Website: walmart
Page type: cart
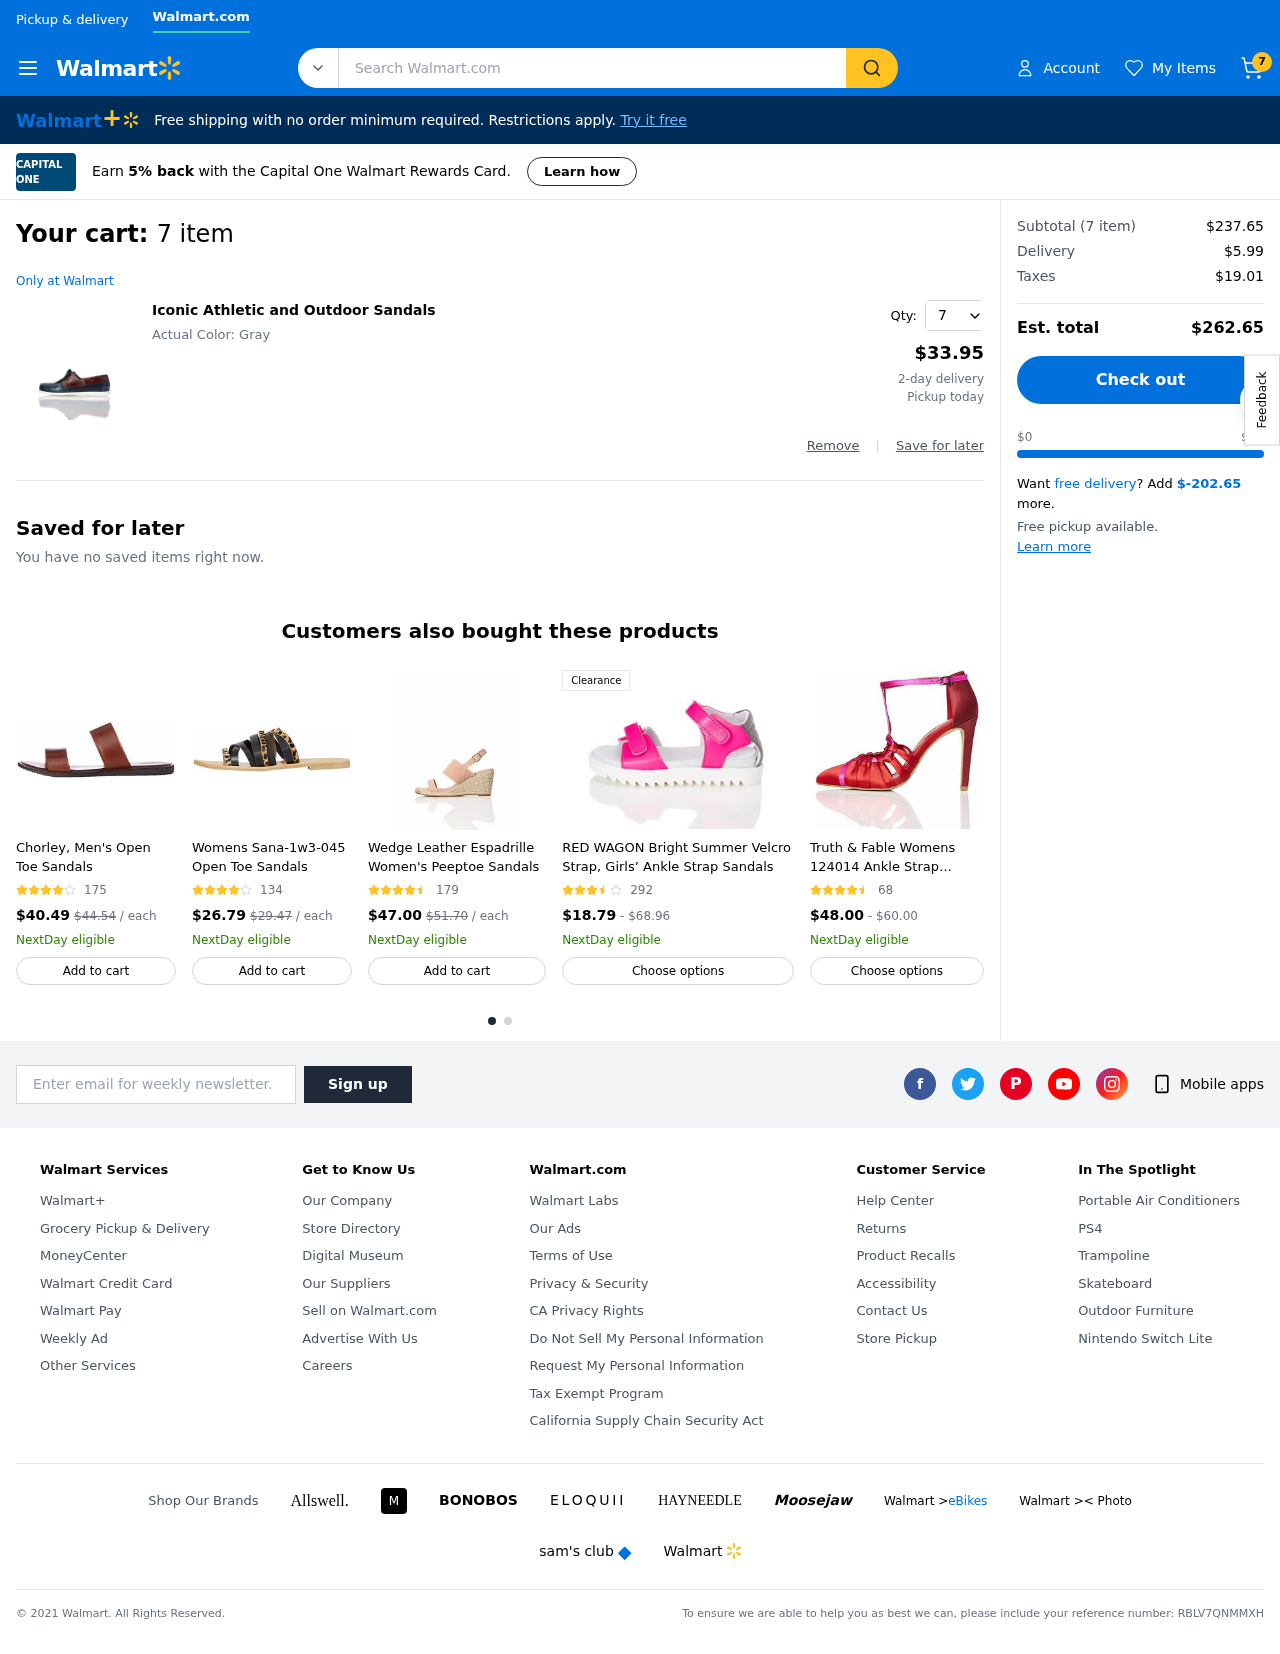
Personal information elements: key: PII_EMAIL
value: barmstrong@gmail.com
Product elements: key: PRODUCT1_NAME
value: Iconic Athletic and Outdoor Sandals
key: PRODUCT1_PRICE
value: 33.95
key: PRODUCT1_QUANTITY
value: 7
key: PRODUCT2_NAME
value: Chorley, Men's Open Toe Sandals
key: PRODUCT2_NUM_RATINGS
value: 175
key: PRODUCT2_PRICE
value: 40.49
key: PRODUCT3_NAME
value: Womens Sana-1w3-045 Open Toe Sandals
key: PRODUCT3_NUM_RATINGS
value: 134
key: PRODUCT3_PRICE
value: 26.79
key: PRODUCT4_NAME
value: Wedge Leather Espadrille Women's Peeptoe Sandals
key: PRODUCT4_NUM_RATINGS
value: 179
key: PRODUCT4_PRICE
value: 47
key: PRODUCT5_NAME
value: RED WAGON Bright Summer Velcro Strap, Girls’ Ankle Strap Sandals
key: PRODUCT5_NUM_RATINGS
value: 292
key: PRODUCT5_PRICE
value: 18.79
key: PRODUCT6_NAME
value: Truth & Fable Womens 124014 Ankle Strap Sandals
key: PRODUCT6_NUM_RATINGS
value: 68
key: PRODUCT6_PRICE
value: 48
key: PRODUCT2_ORIGINAL_PRICE
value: $44.54
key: PRODUCT3_ORIGINAL_PRICE
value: $29.47
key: PRODUCT4_ORIGINAL_PRICE
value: $51.70
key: PRODUCT5_PRICE_MAX
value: $68.96
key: PRODUCT6_PRICE_MAX
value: $60.00
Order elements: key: ORDER_NUM_ITEMS
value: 7
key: ORDER_NUM_ITEMS
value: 7 item
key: ORDER_SUBTOTAL
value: $237.65
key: ORDER_SHIPPING_COST
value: $5.99
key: ORDER_TAX
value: $19.01
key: ORDER_TOTAL
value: $262.65
Search elements: key: HEADER_SEARCH
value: Search Walmart.com